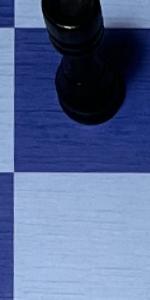
Label: Empty